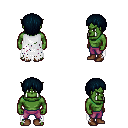
a pixel art fantasy rpg character, male body template, orc, green skin, white tattered cape, magenta pants, raven plain hairstyle, brown shoes, four views (front, back, left, right), 2x2 character sprite sheet, small pixel art, hard edges, no anti-aliasing